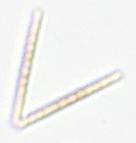
Label: Thalassionema